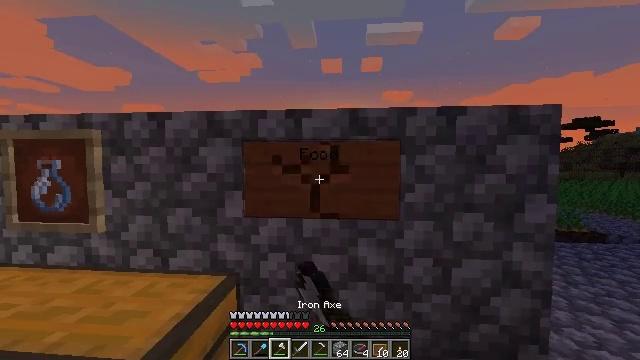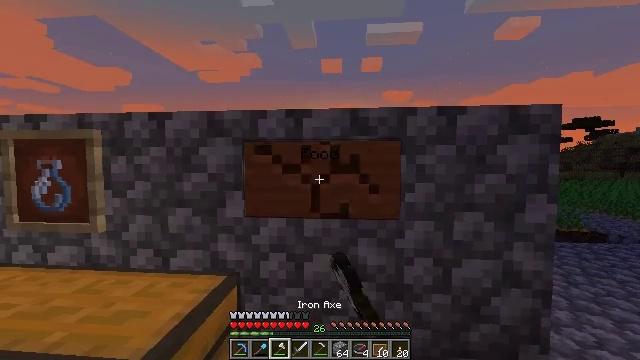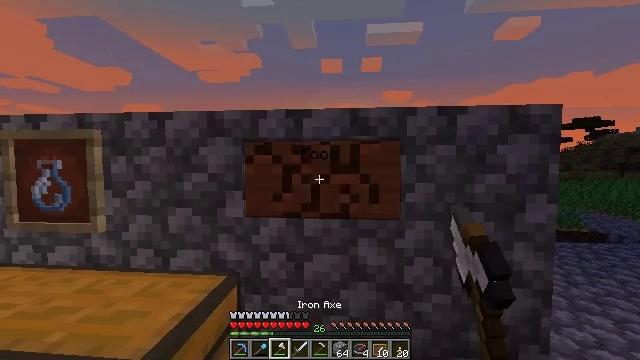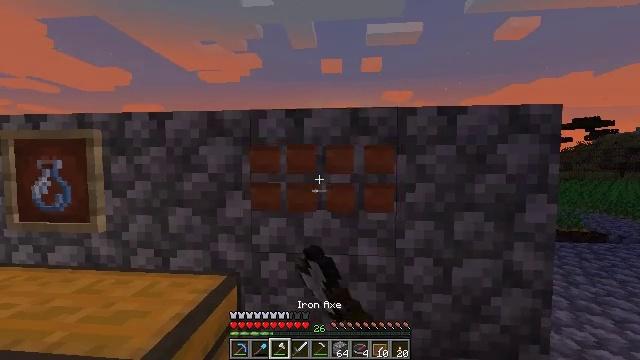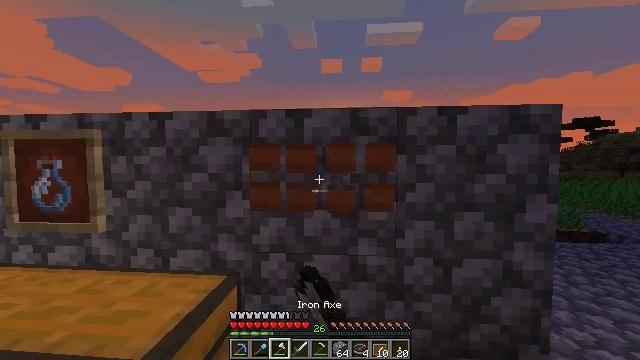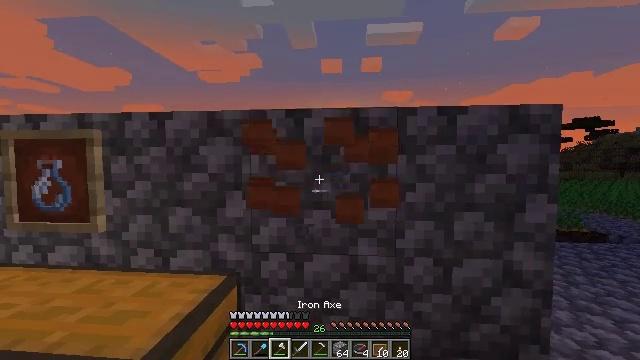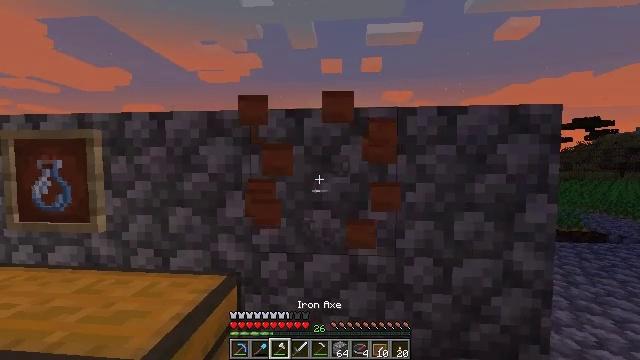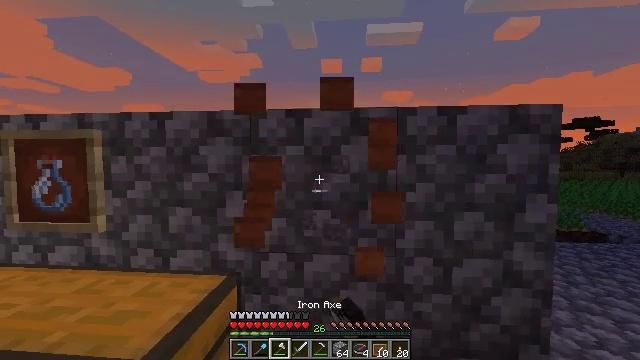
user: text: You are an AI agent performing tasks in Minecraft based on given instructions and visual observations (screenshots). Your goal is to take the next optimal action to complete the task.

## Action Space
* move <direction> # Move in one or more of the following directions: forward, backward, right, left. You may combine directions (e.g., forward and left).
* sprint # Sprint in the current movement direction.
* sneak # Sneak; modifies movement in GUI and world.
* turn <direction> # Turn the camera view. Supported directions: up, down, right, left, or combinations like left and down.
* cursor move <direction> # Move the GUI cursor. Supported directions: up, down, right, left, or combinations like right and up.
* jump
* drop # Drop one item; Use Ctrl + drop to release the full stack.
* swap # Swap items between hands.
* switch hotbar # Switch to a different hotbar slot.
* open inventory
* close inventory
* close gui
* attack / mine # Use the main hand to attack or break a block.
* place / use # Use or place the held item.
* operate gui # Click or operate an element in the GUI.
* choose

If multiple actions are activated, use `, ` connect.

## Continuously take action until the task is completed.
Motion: motion action
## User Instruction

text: Gather the acacia wall sign.
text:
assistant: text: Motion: attack / mine
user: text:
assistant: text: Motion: attack / mine
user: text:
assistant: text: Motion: attack / mine
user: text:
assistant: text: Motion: attack / mine
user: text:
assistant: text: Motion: attack / mine
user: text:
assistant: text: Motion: attack / mine
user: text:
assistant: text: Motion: attack / mine
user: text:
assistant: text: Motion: attack / mine